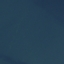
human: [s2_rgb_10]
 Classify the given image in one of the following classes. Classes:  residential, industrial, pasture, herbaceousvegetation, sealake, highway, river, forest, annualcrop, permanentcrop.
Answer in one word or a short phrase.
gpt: SeaLake